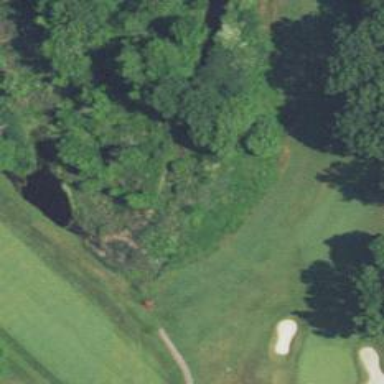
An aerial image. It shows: Water hazard in golf course. The hazard is natural water feature.